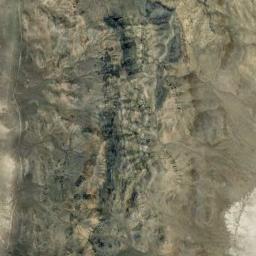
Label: mountain